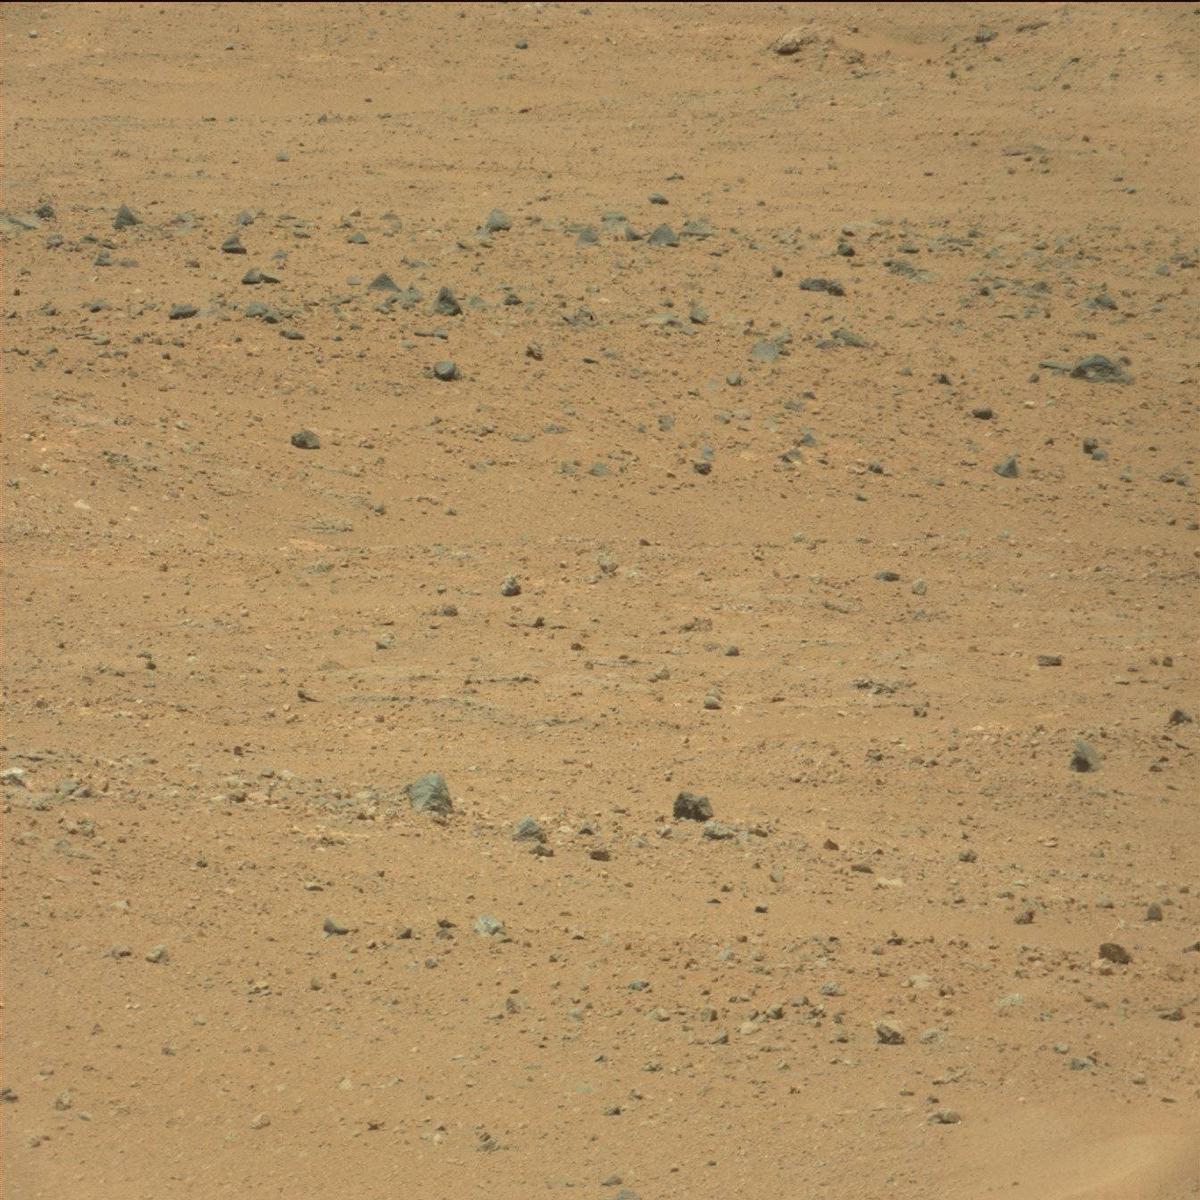
Terrain classes present: Bedrock, Rock, Sand / Soil